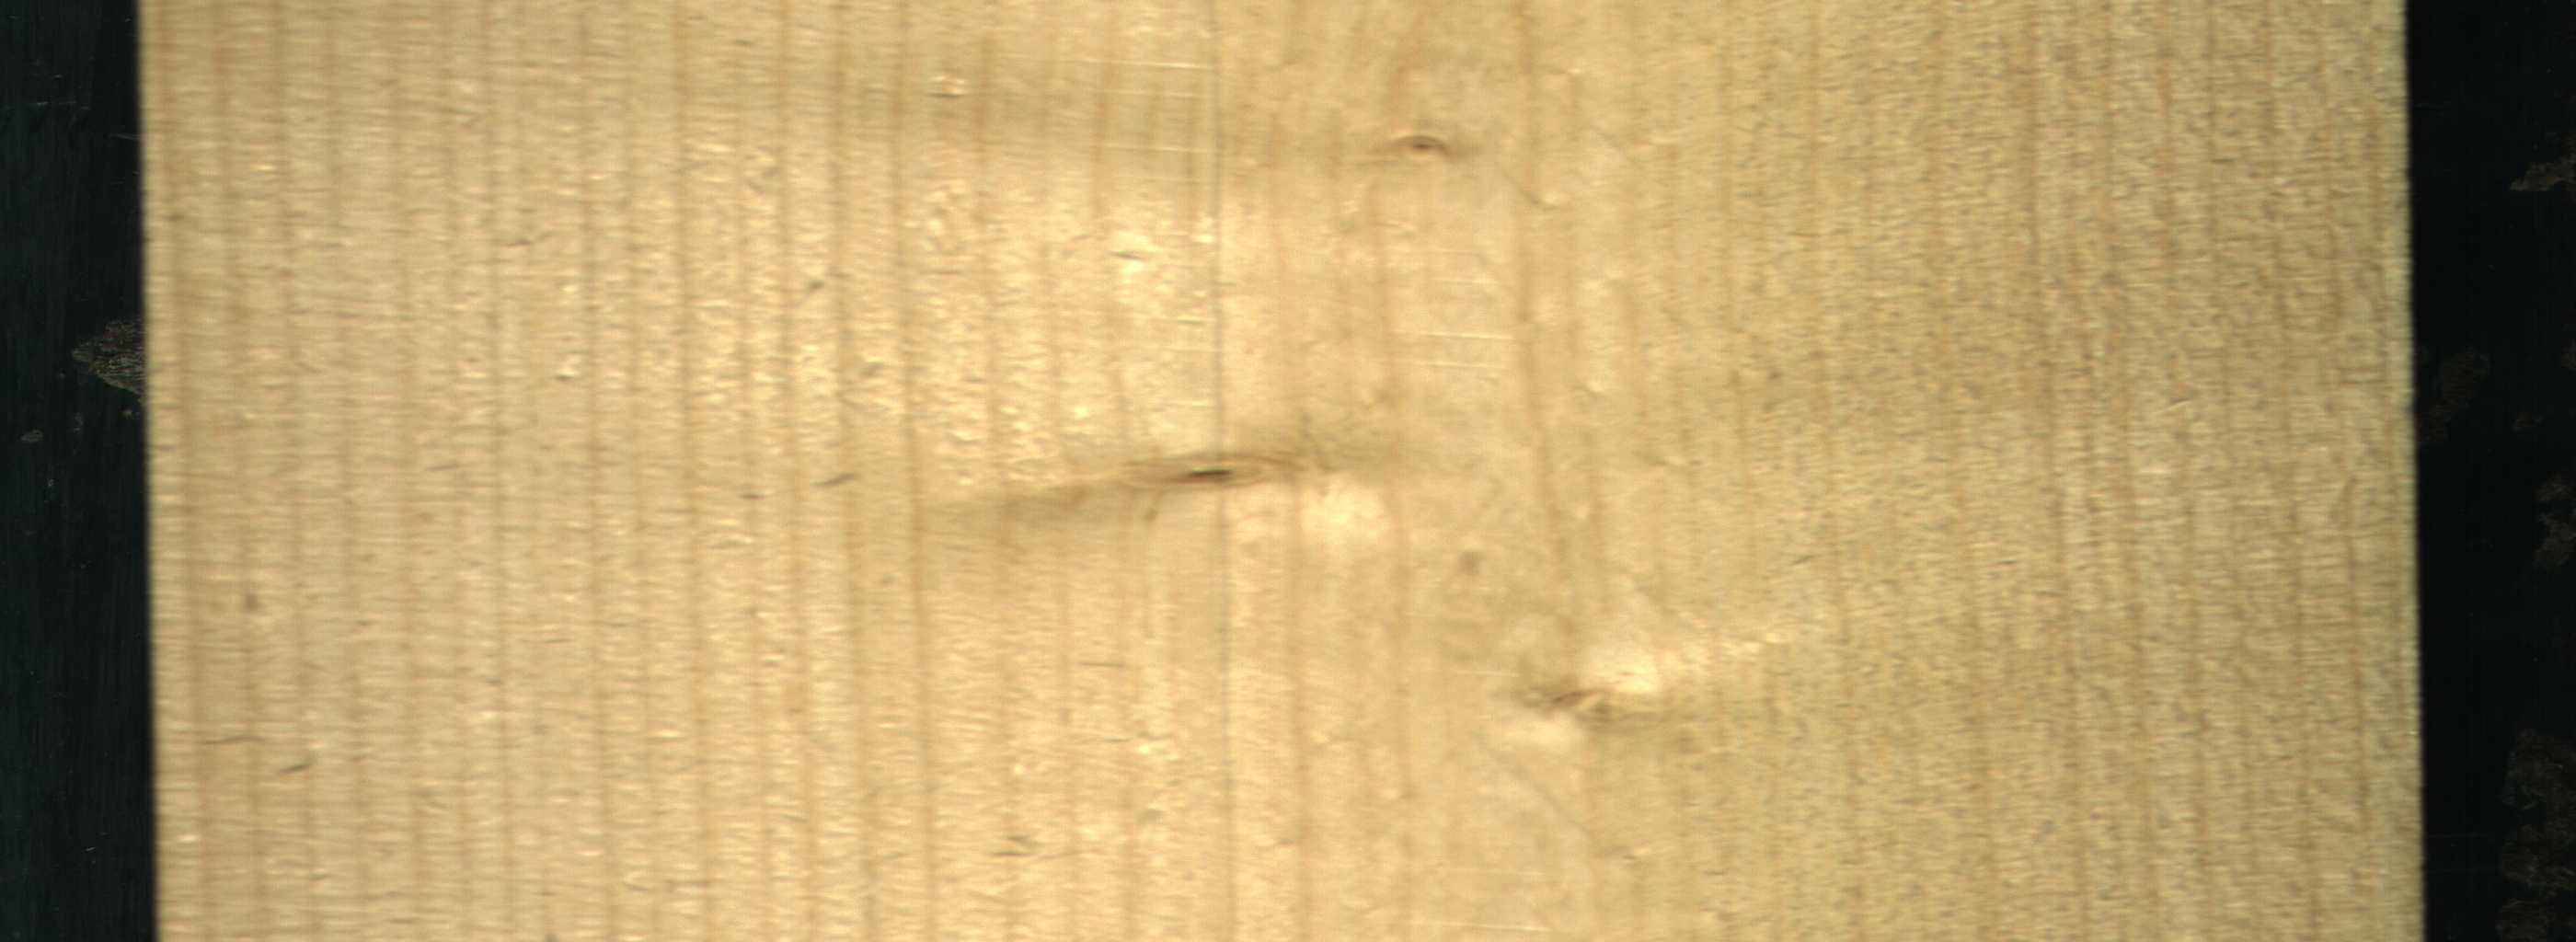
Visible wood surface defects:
Live_Knot